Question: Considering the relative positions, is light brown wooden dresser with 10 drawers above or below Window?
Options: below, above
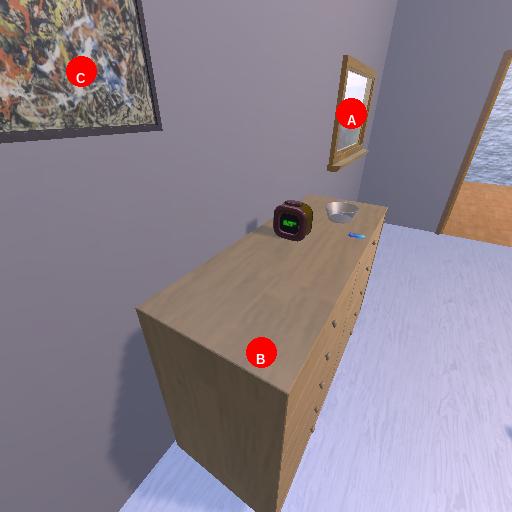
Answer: below